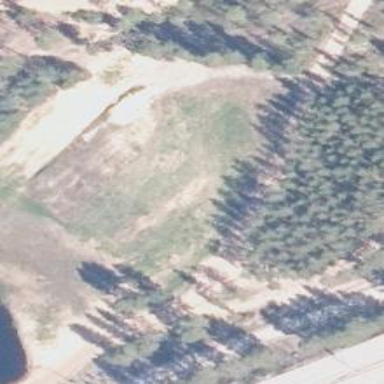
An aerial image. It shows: Disc golf hole.